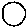
Label: circle